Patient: sex M, age 80
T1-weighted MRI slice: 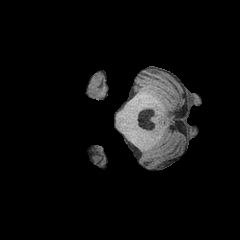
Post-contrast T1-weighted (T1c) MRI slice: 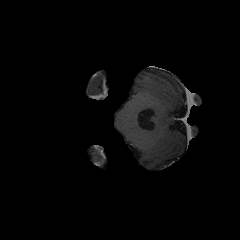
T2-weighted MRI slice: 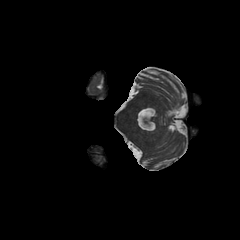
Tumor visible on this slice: no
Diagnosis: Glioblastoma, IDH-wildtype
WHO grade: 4